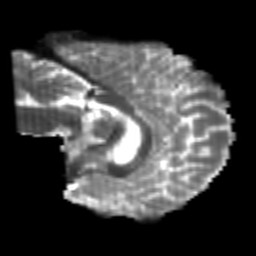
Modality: T2w
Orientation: sagittal
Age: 21
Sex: male
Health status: healthy
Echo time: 0.074 s